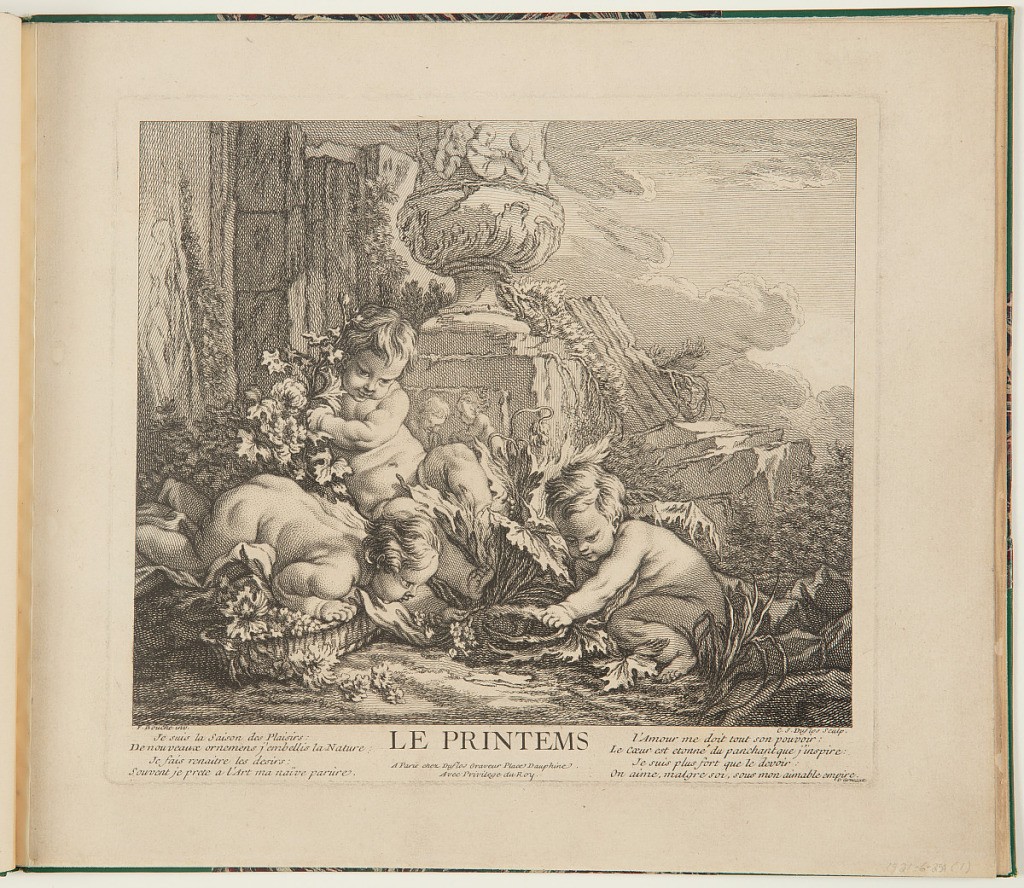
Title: Le Printems
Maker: François Boucher, French, 1703–1770
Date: ca. 1754–86
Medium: Etching and engraving on paper
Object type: Print
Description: An allegorical scene representing spring with three putti (children) seated within a landscape, next to a vase on top of a plinth. The vase and plinth are decorated with more putti. A wall and fluted column in ruins behind them. The putti are looking closely at the plants and flowers that surround them. A verse is lettered below. The plate is signed and titled.